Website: lowes
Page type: customer-info-address
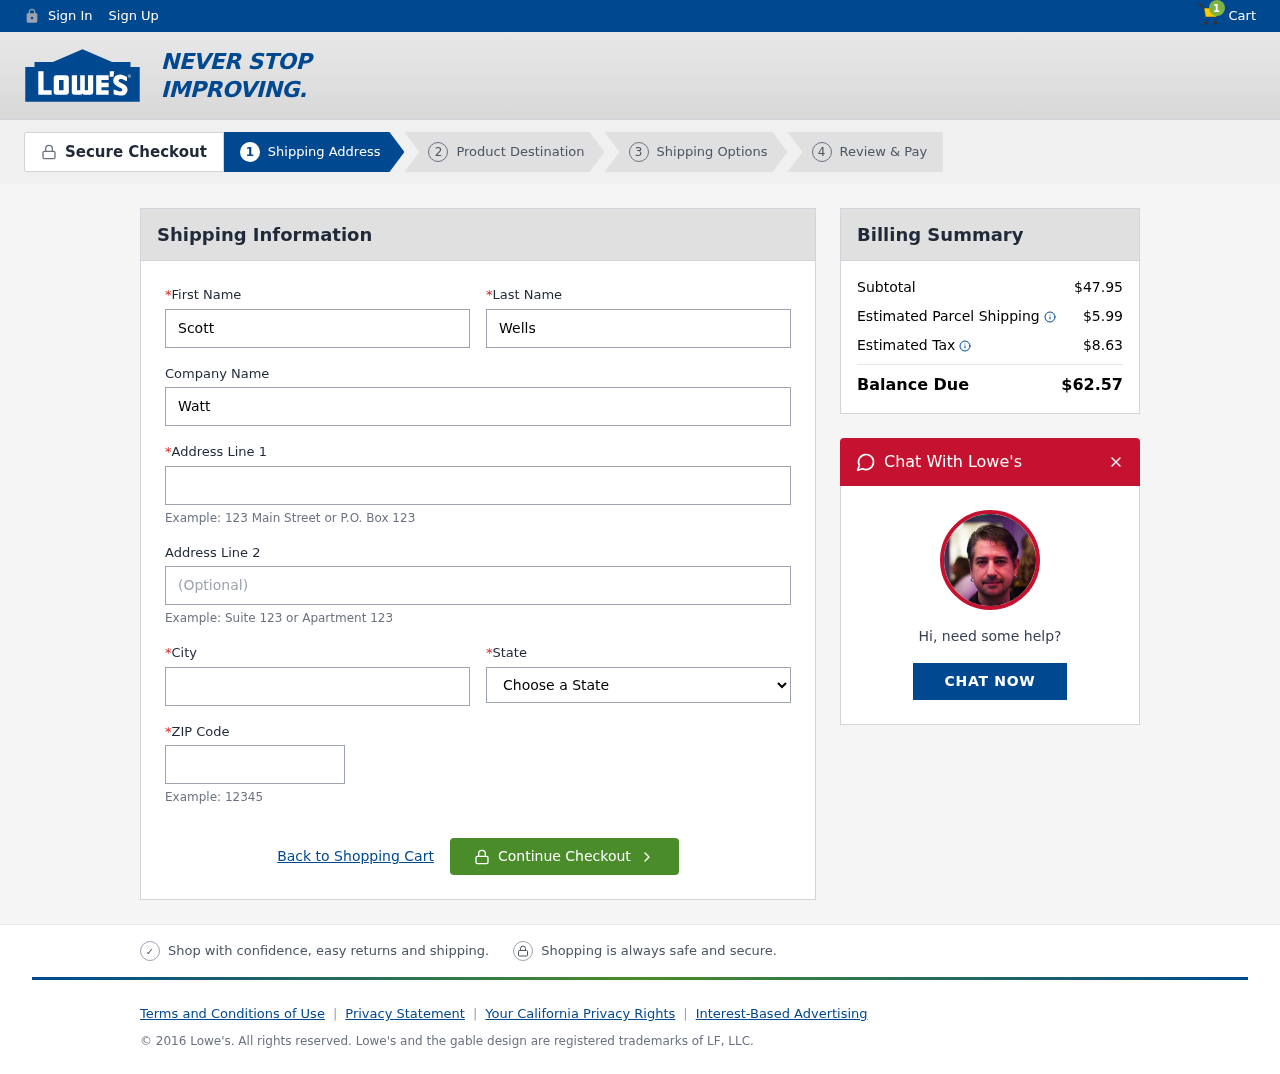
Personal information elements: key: PII_CITY
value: Anthonyfort
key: PII_COMPANY
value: Watts-Cruz
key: PII_FIRSTNAME
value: Scott
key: PII_LASTNAME
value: Wells
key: PII_POSTCODE
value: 25870
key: PII_STATE
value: MP
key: PII_STREET
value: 4041 Murphy Shoal Suite 612
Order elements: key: ORDER_NUM_ITEMS
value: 1
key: ORDER_SUBTOTAL
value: $47.95
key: ORDER_SHIPPING_COST
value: $5.99
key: ORDER_TAX
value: $8.63
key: ORDER_TOTAL
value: $62.57